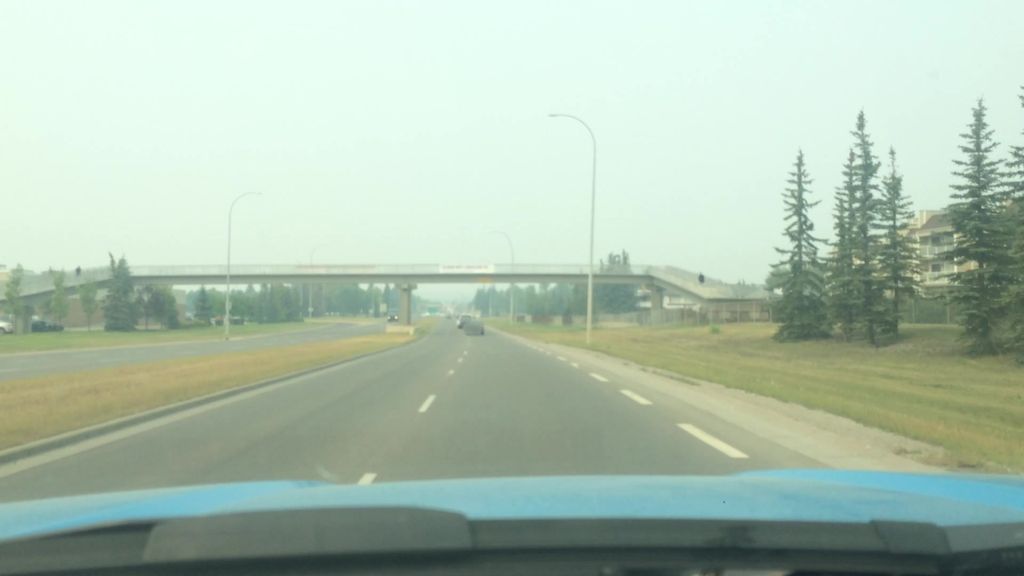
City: calgary